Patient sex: M
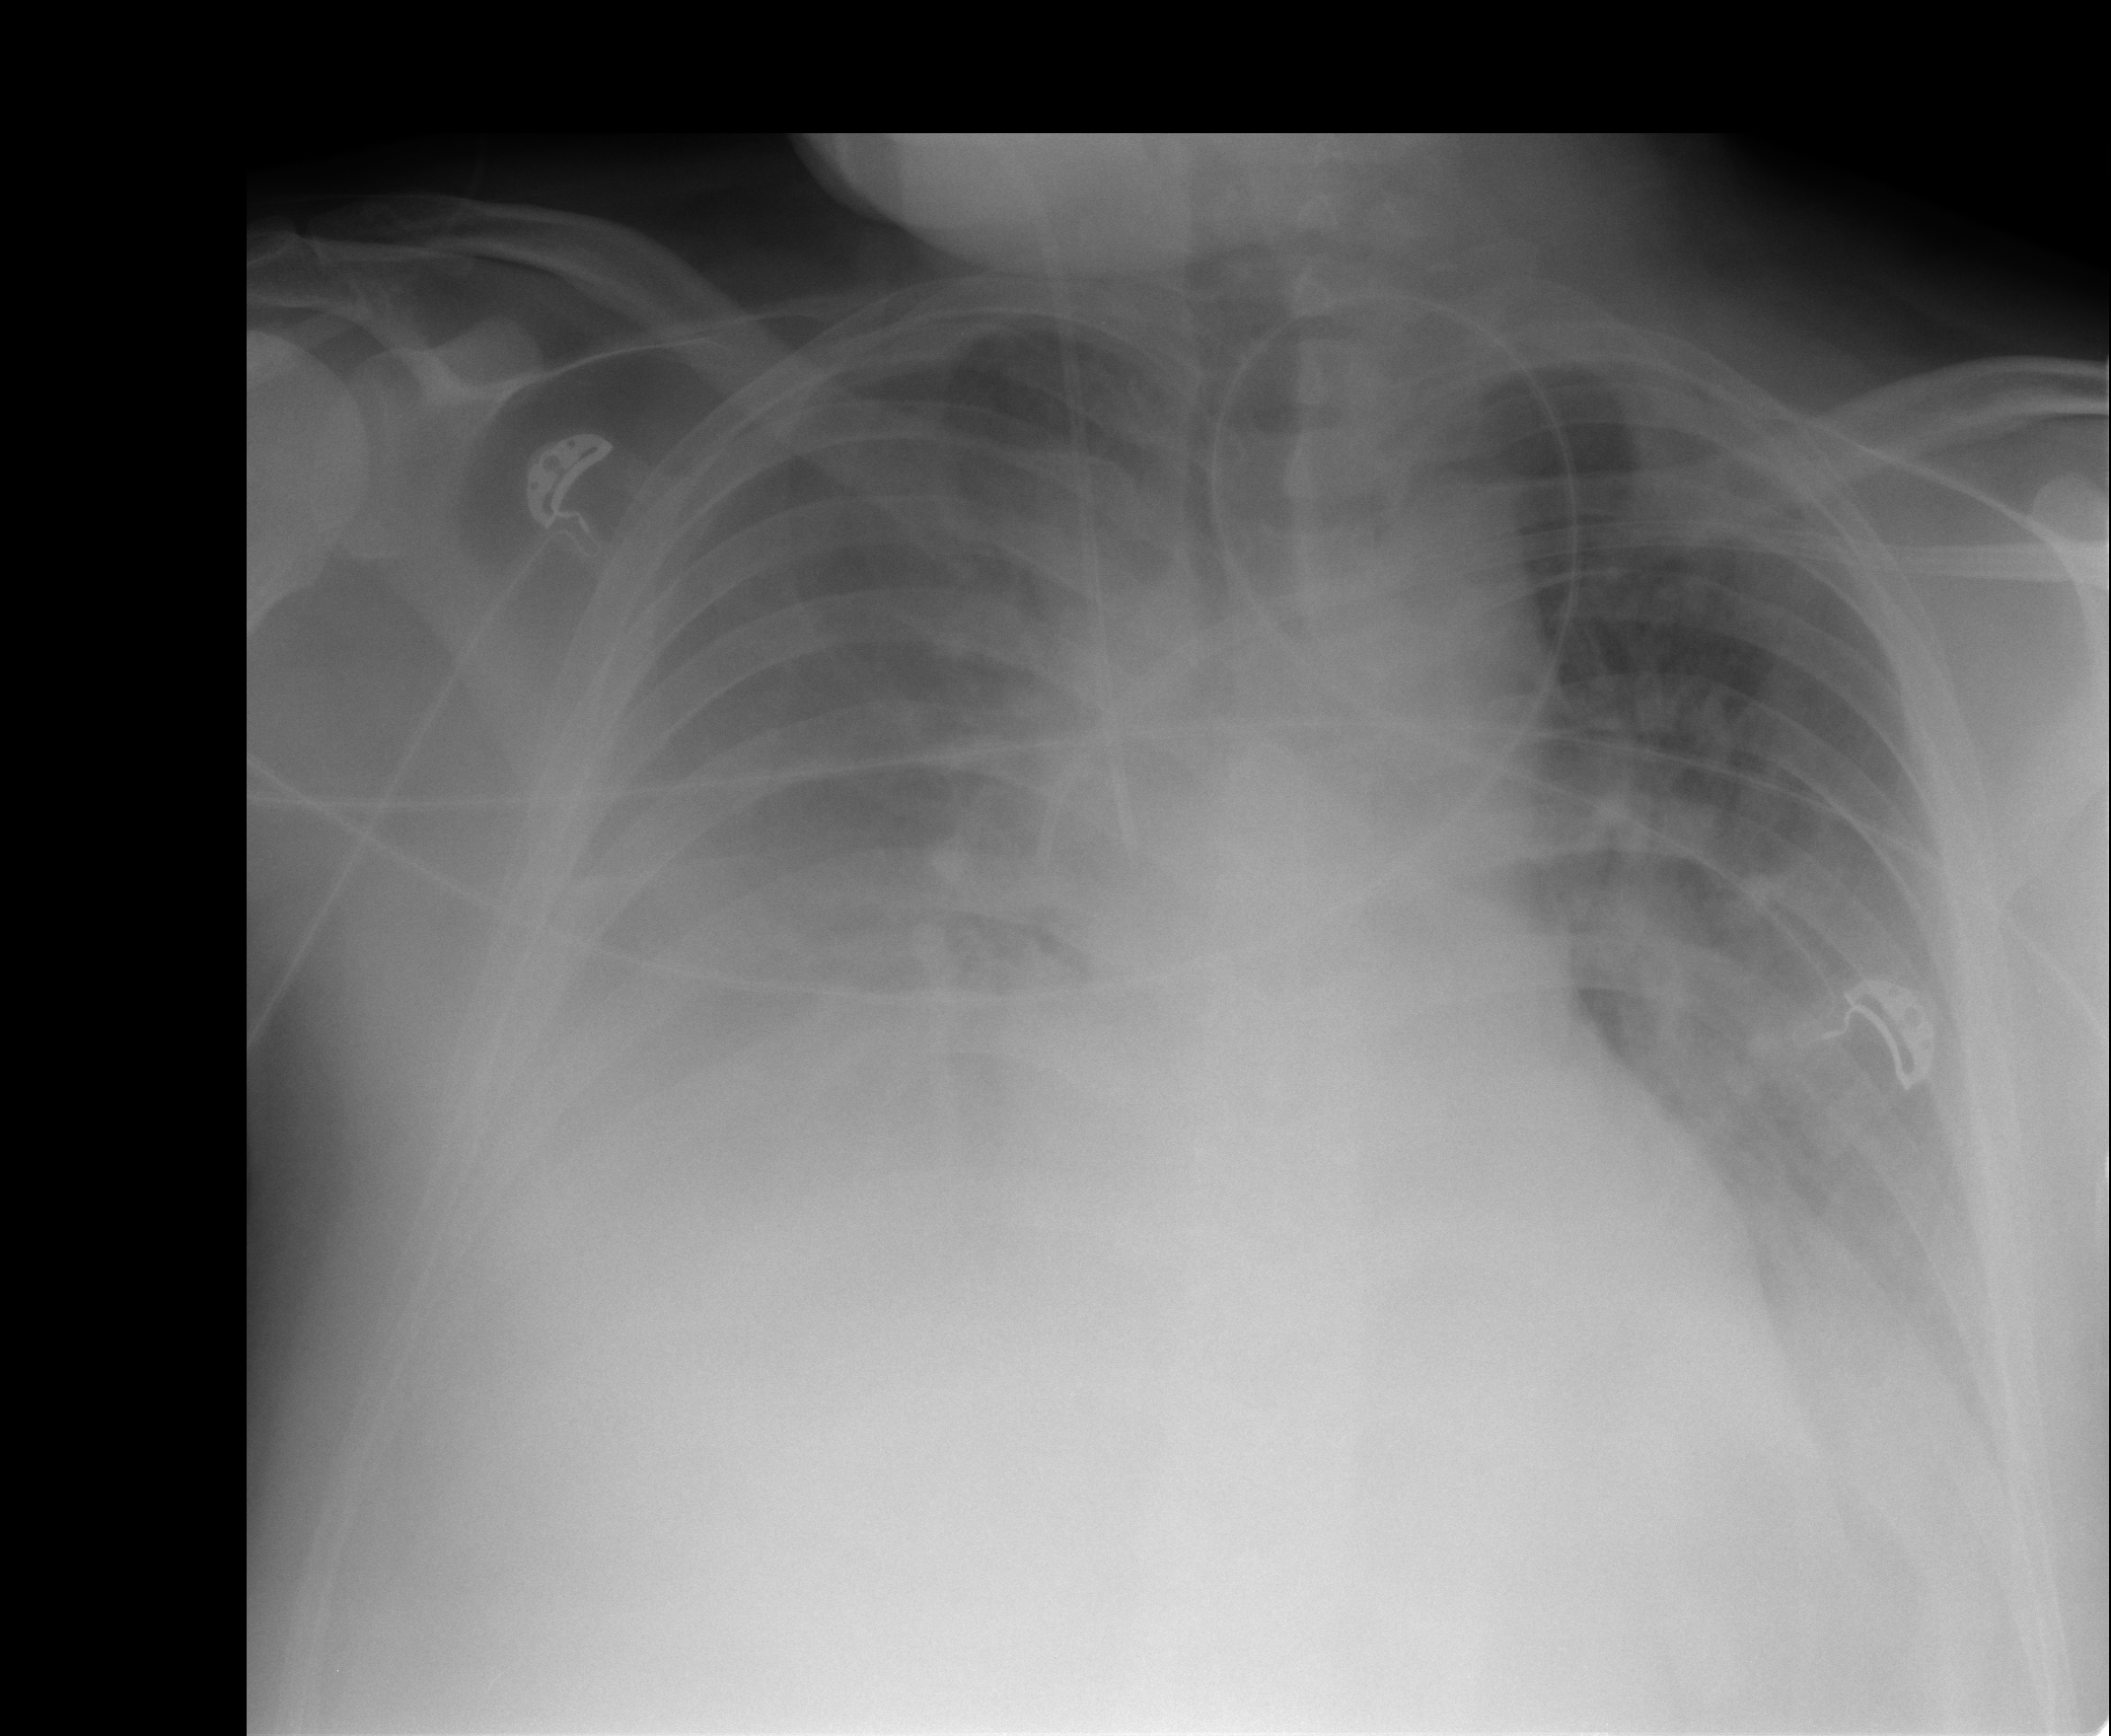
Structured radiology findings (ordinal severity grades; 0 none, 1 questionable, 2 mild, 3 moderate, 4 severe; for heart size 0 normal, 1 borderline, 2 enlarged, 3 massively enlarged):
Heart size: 1
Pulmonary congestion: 2
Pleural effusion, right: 3
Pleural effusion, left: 2
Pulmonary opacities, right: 0
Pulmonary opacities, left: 0
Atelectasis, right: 3
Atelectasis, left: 2